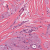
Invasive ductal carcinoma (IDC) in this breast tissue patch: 1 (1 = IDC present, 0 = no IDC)